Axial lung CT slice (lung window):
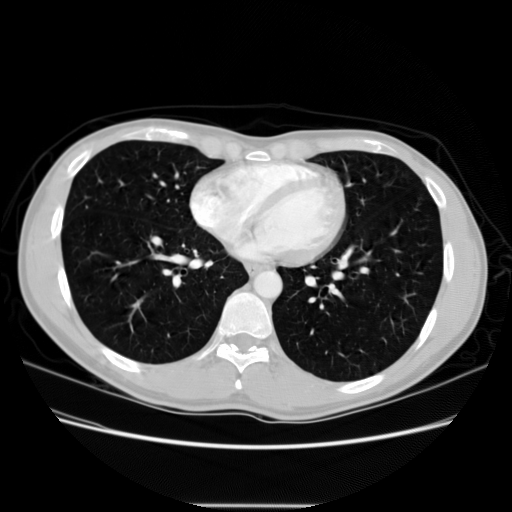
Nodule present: no